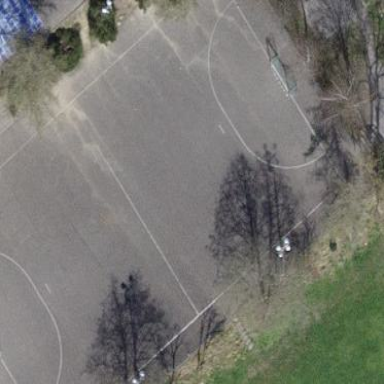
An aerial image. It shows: Soccer pitch with asphalt surface.